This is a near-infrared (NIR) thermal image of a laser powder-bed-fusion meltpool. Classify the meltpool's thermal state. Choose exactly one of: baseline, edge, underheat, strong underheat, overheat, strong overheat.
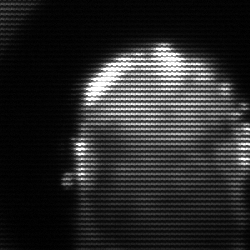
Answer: baseline